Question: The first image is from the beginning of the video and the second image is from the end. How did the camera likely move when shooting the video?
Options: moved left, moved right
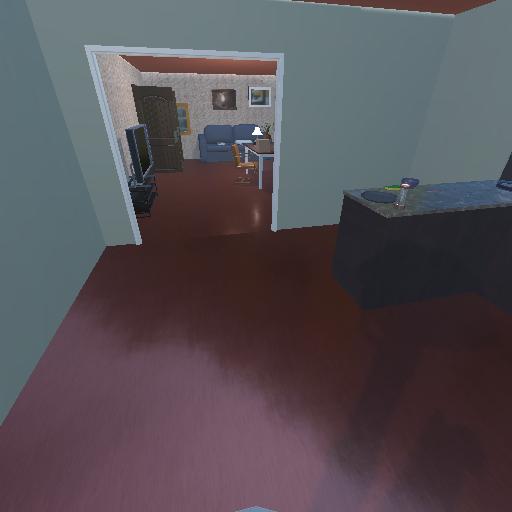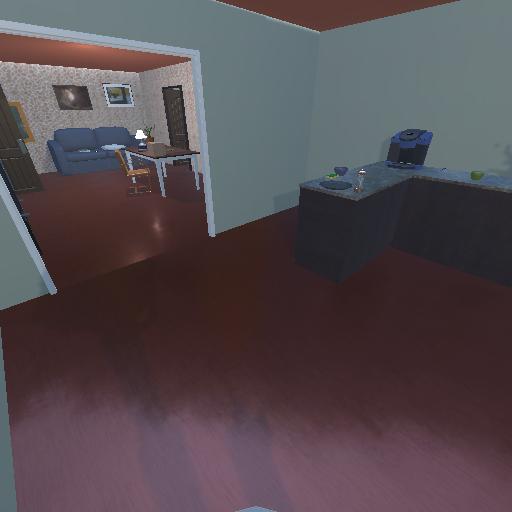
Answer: moved left